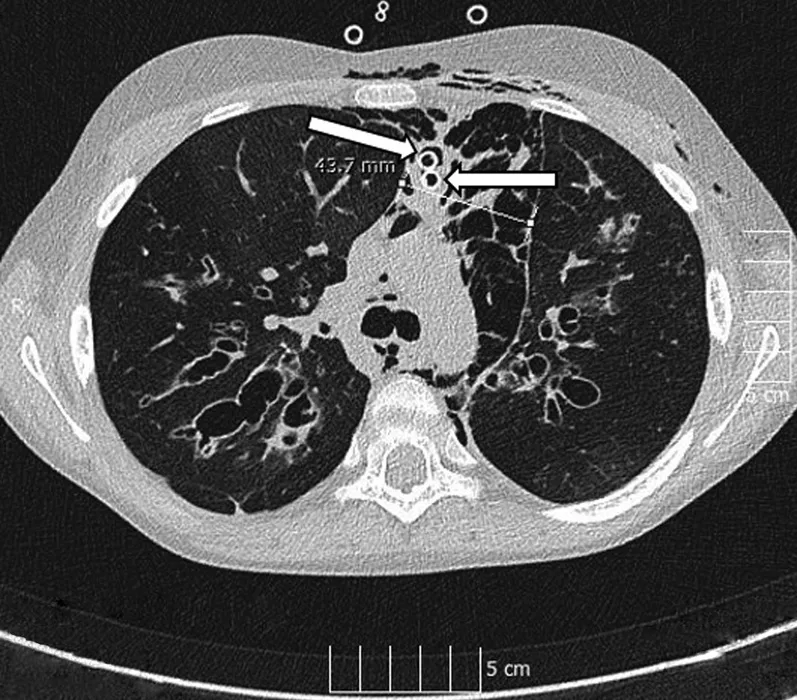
Control computed tomography scan (after 11 days of the first one) depicted a significant improvement (4.3 cm). The arrows show the mediastinal drains.
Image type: radiology (ct)